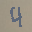
Label: 4